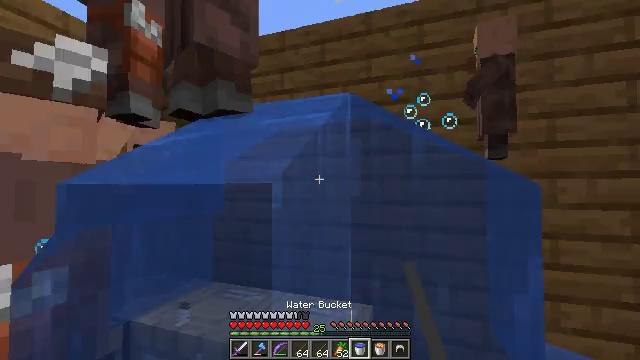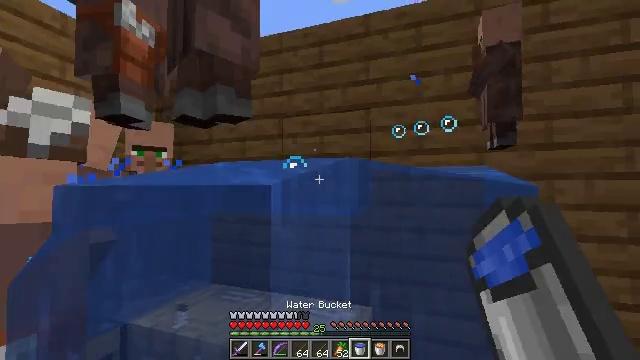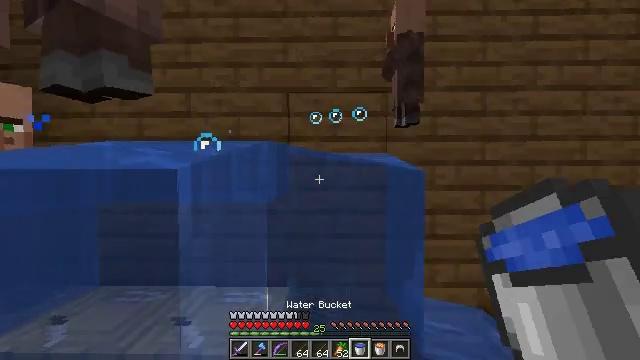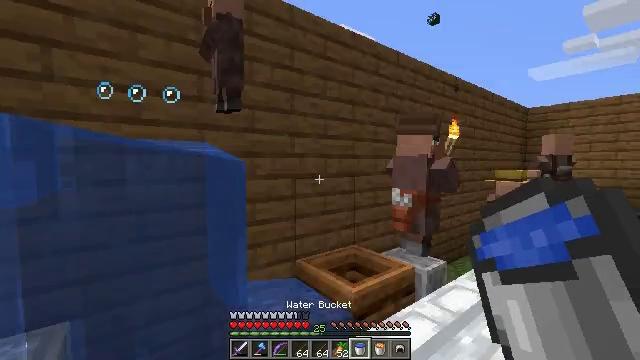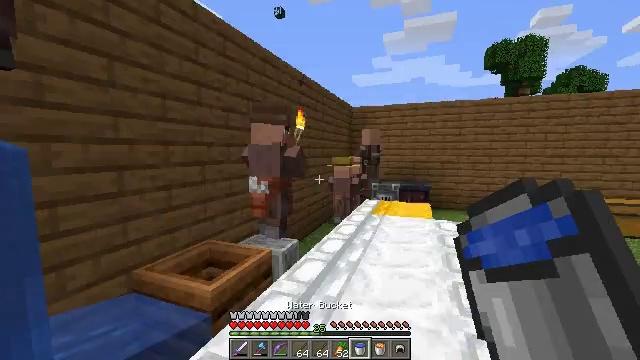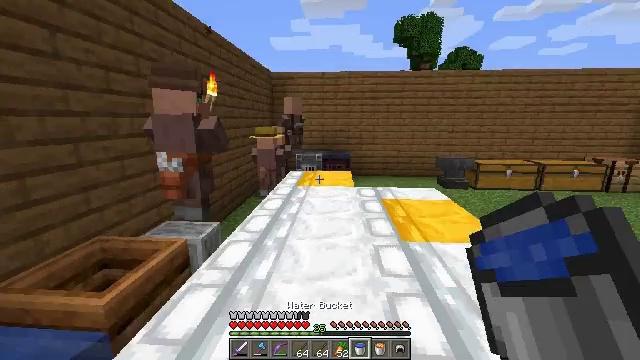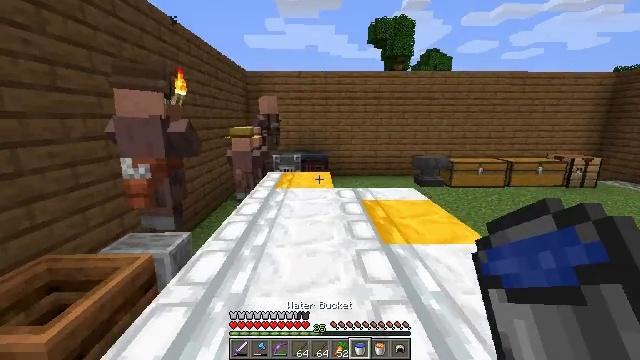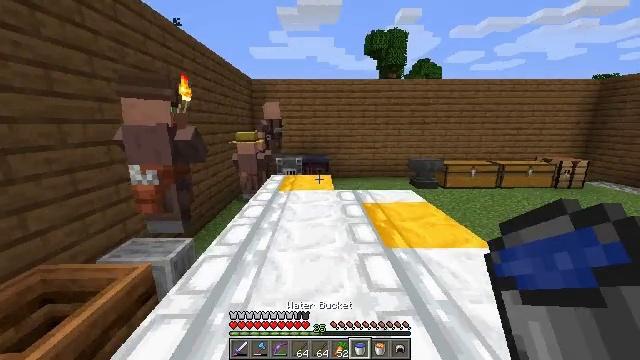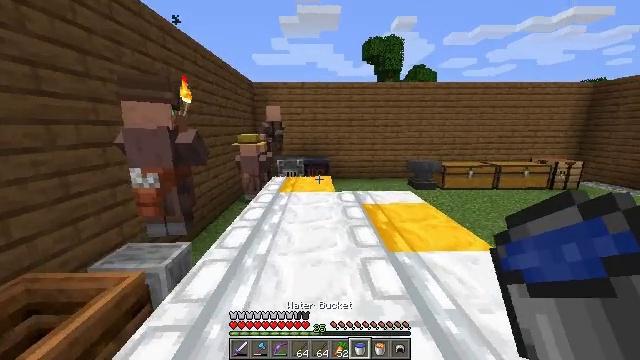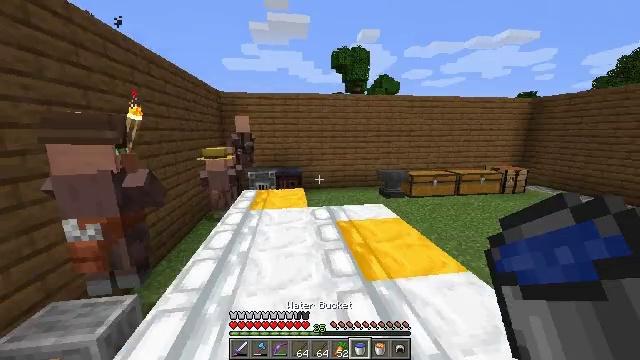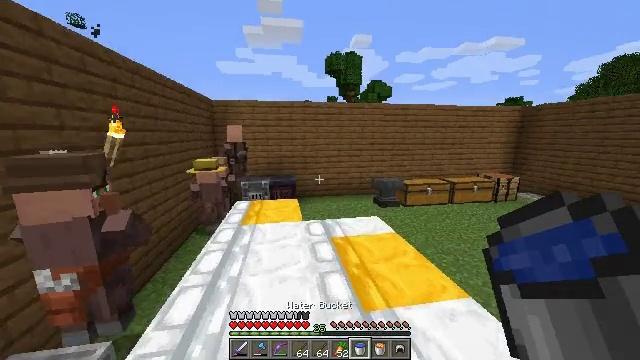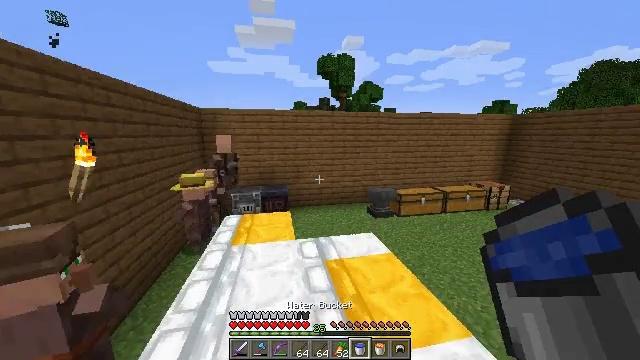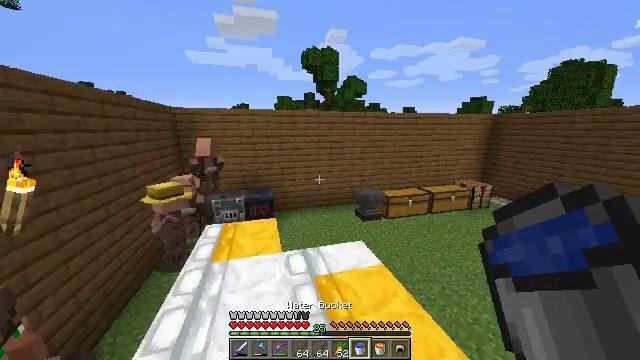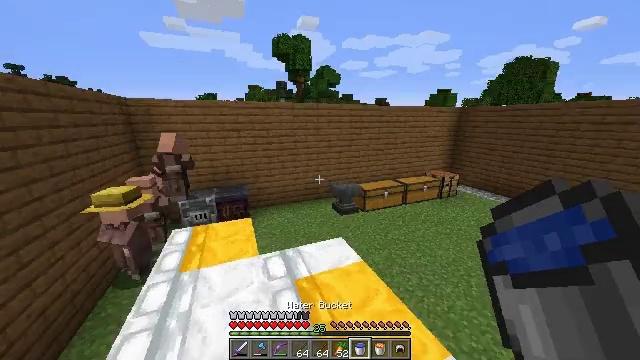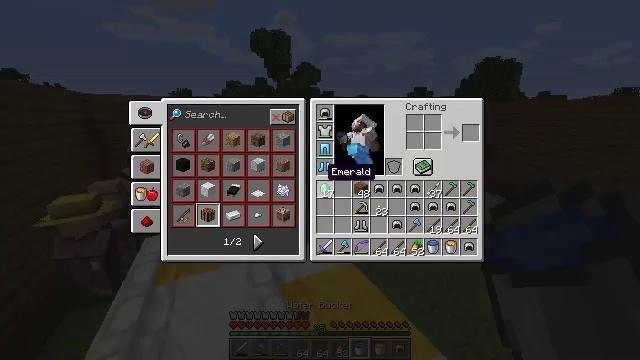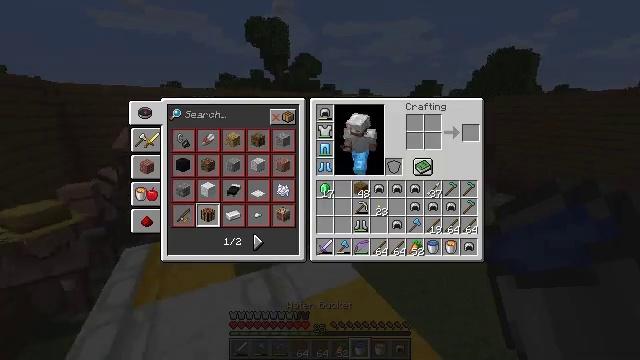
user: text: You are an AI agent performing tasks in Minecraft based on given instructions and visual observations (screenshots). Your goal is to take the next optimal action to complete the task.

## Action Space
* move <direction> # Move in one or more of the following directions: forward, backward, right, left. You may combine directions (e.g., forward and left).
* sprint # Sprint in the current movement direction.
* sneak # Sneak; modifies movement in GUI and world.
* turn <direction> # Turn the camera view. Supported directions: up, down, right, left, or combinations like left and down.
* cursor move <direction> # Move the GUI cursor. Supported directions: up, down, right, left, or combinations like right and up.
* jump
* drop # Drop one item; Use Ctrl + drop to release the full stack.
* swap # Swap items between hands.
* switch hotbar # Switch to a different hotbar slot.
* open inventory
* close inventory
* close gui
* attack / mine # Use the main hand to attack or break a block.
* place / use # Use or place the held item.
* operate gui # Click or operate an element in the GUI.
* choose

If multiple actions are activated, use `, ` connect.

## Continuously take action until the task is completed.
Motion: motion action
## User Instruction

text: Drop a chainmail helmet.
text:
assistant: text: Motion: no_op
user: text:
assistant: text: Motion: turn right and down
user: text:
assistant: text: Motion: turn right and down
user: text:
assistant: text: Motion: move forward, turn right and down
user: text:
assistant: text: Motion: move forward, turn right and down
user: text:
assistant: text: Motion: move forward, sprint, turn right
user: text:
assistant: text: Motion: move forward, sprint
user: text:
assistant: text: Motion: move forward, sprint
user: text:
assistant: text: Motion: move forward, sprint, turn right, jump
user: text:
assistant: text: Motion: move forward, sprint, turn right, jump
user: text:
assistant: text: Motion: move forward, sprint, turn right, jump
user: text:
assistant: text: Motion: move forward, sprint, turn right and down, jump
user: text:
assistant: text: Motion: move forward, sprint, turn right and down, jump
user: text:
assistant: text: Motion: move forward, sprint, turn right, jump, open inventory
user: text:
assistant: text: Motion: move forward, cursor move right, open inventory
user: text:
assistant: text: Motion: move forward, cursor move right, open inventory
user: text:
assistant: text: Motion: cursor move right
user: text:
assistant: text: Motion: no_op
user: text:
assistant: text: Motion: no_op
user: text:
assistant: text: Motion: no_op
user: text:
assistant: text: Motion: close inventory
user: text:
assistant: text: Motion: move forward, sprint, turn right and down, close inventory
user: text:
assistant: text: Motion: move forward, sprint, turn right
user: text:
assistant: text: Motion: move forward, sprint
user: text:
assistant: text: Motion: move forward, sprint
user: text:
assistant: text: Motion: move forward, sprint
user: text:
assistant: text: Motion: move forward, sprint, jump
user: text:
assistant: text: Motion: move forward, sprint, jump
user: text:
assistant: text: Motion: move forward, sprint, jump
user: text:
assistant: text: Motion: move forward, sprint, jump